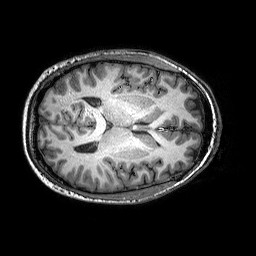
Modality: T1w
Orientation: axial
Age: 41
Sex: male